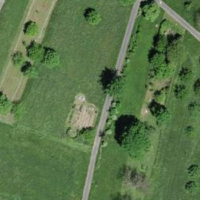
EUNIS habitat code: 40
Species observed at this site:
Epilobium hirsutum
Geum rivale
Filipendula ulmaria